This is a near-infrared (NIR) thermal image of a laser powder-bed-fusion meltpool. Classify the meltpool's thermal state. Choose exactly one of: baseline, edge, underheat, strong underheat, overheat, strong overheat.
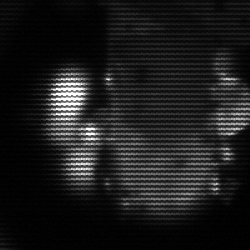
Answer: strong underheat